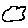
Label: cloud